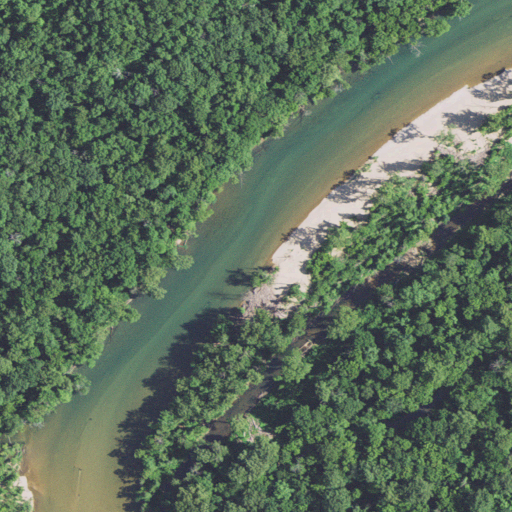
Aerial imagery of valley in Missouri named Dick Path Hollow containing woody wetlands, deciduous forest, open water, herbaceous wetlands, and grassland